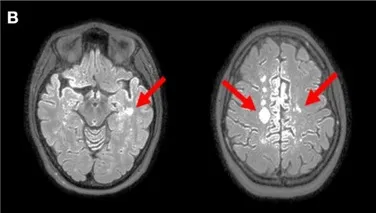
Axial MRI images of reported patient. (B; Apr 2021): T2/FLAIR weighted scan showed new three lesions in left temporal lobe and bilateral precentral cortex (arrows).
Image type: radiology (mri)